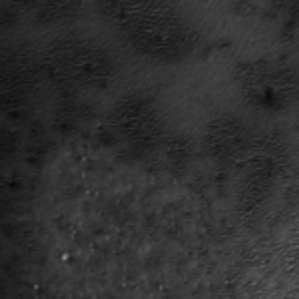
Label: frost